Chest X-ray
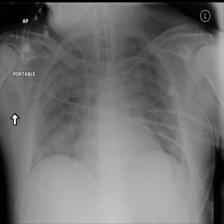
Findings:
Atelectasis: negative
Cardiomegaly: negative
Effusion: negative
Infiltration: positive
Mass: negative
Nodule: negative
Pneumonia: negative
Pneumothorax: negative
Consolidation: negative
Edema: negative
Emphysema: negative
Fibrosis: negative
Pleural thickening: negative
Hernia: negative